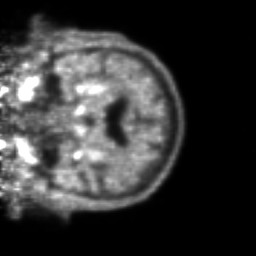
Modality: PET
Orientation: coronal
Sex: male
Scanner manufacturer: ge